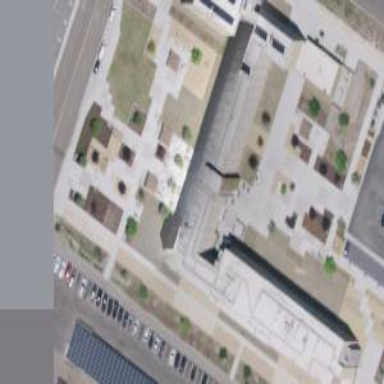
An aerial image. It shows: Dormitory building.